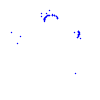
Particle: proton